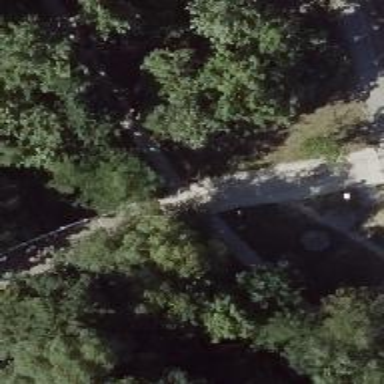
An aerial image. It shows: Footway bridge.